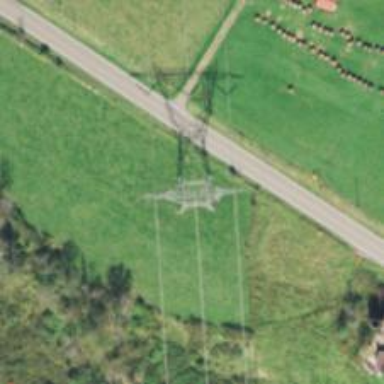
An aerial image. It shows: Lattice structure tower used for power transmission.